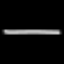
Label: line